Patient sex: F
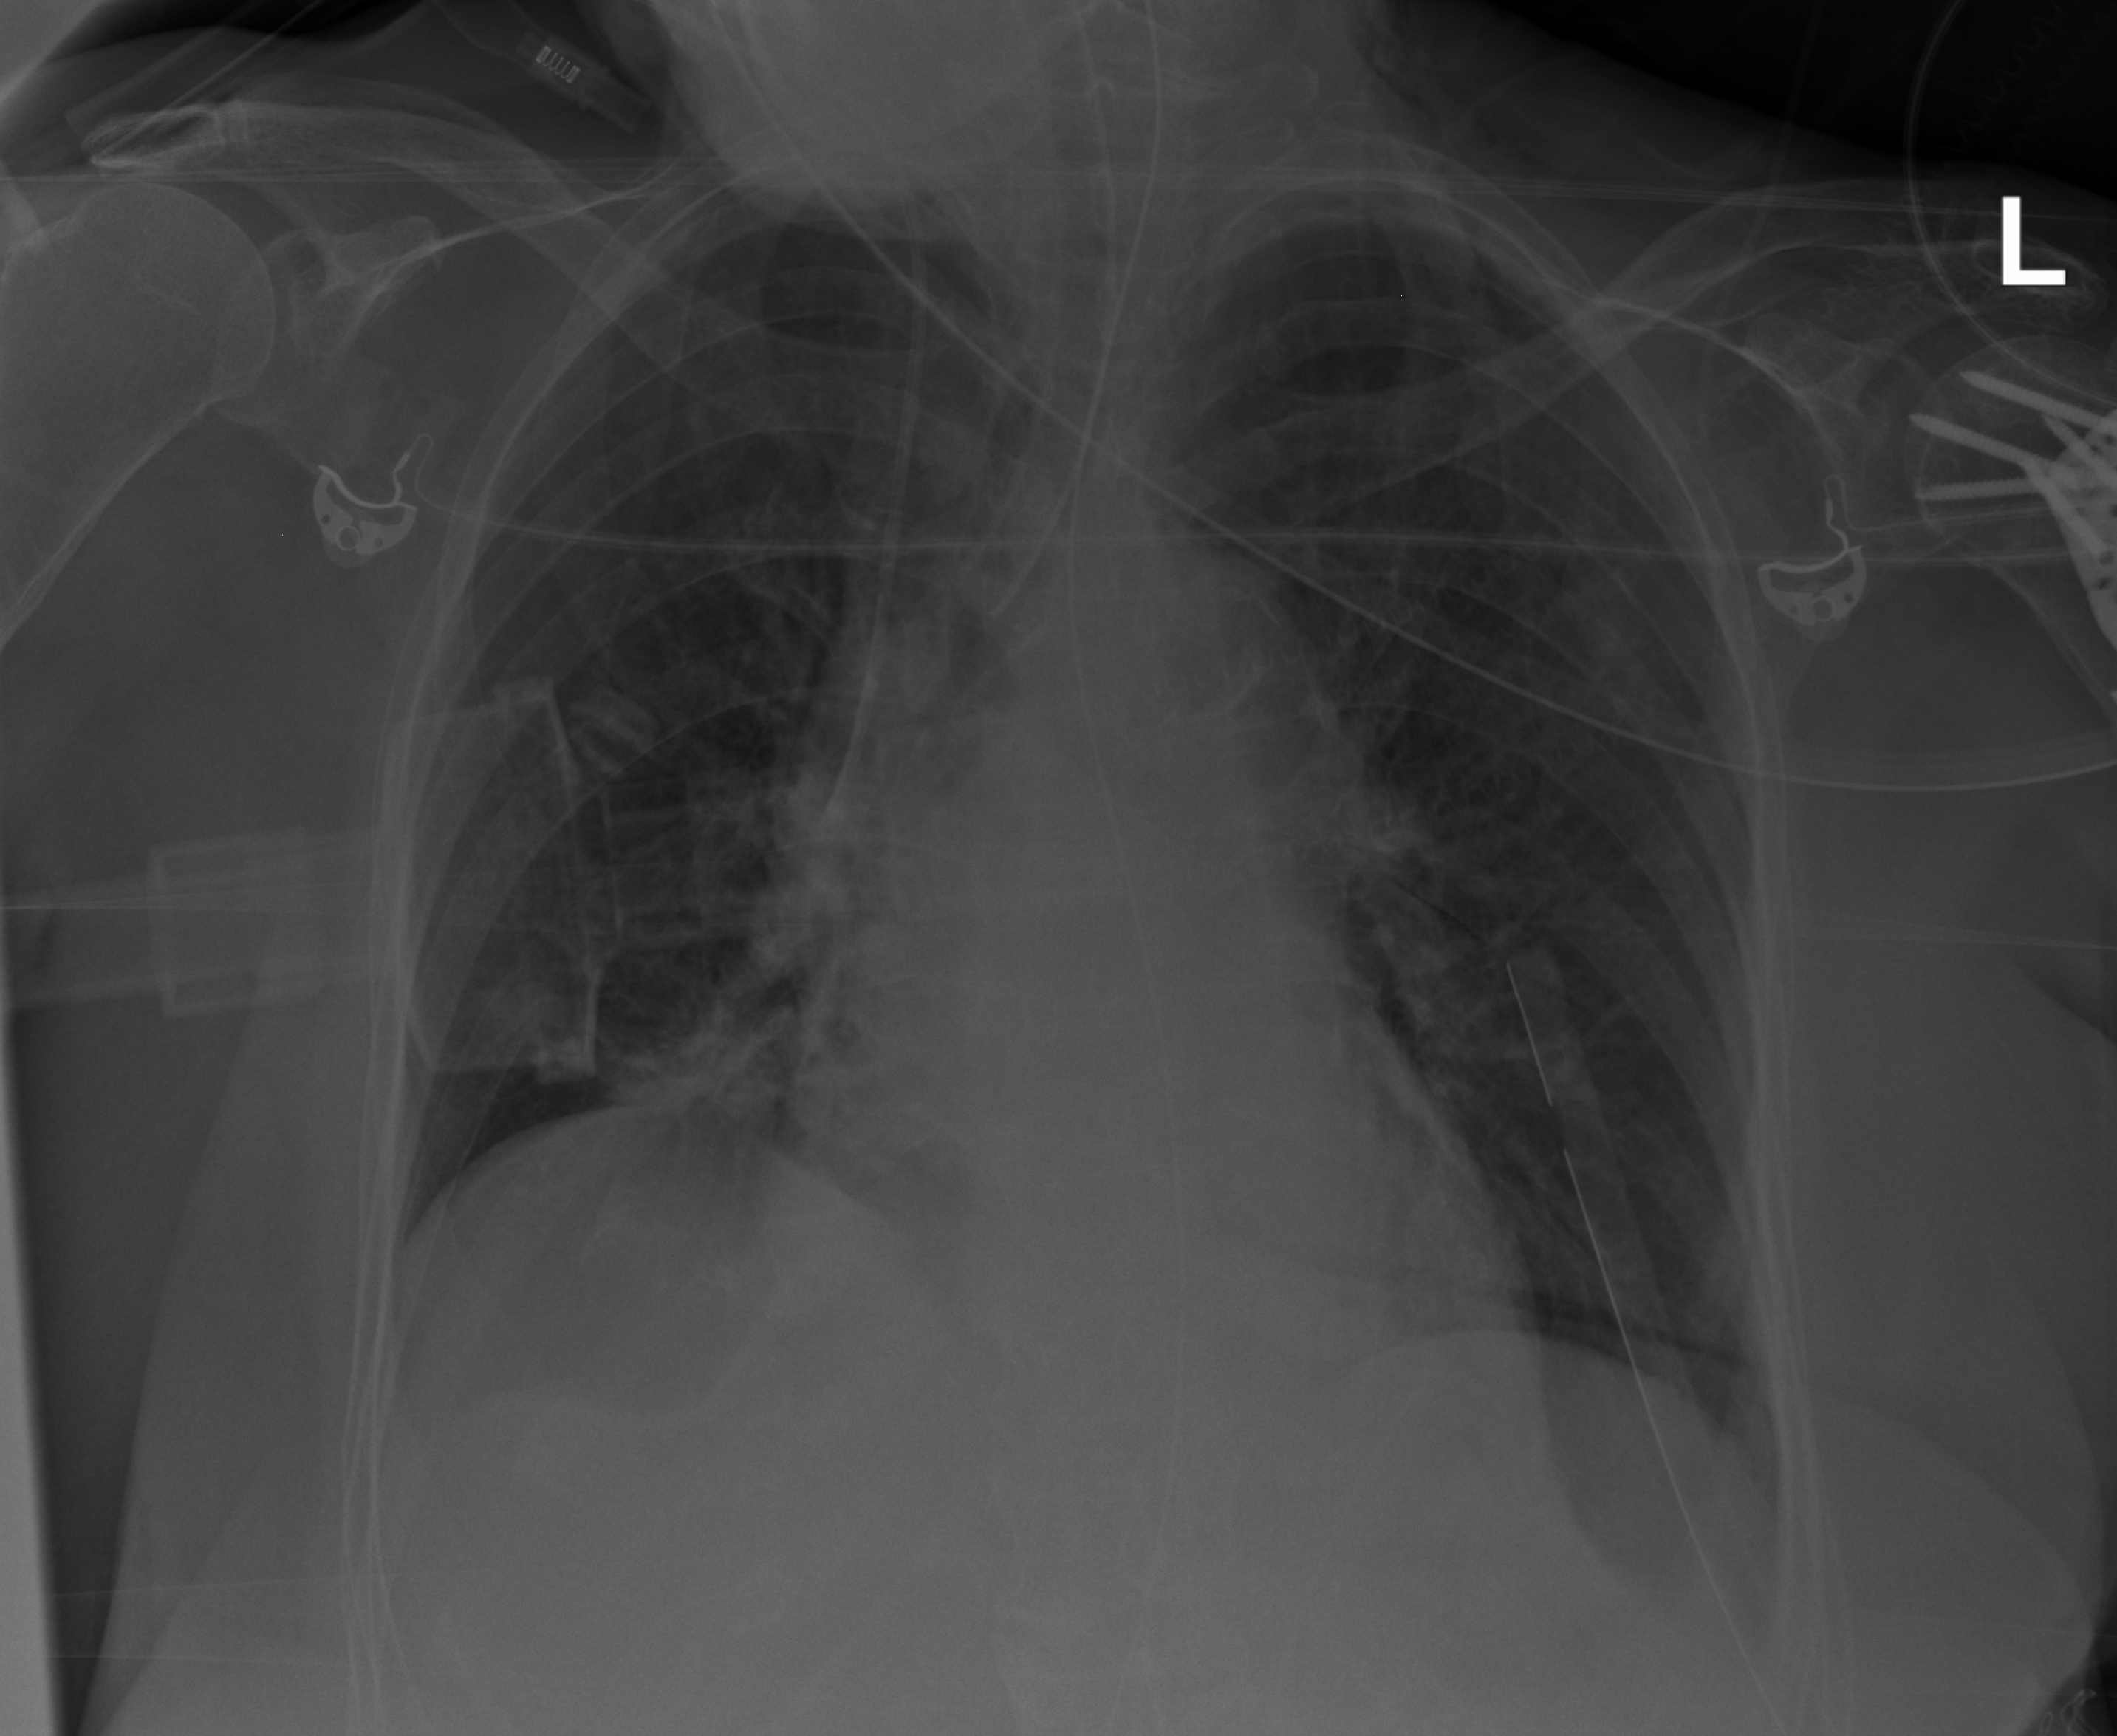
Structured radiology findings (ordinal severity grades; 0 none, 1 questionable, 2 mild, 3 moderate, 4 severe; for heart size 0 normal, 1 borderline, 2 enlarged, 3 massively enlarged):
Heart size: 1
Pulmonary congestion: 1
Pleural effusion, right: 2
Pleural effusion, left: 0
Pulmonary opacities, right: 0
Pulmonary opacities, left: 0
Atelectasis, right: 0
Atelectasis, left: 0